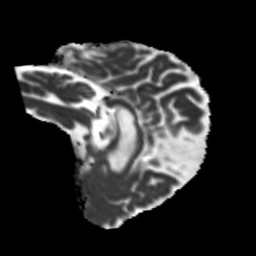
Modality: MD
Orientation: sagittal
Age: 69
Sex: female
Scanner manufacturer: siemens
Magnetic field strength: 3 T
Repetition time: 5.25 s
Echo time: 0.08 s